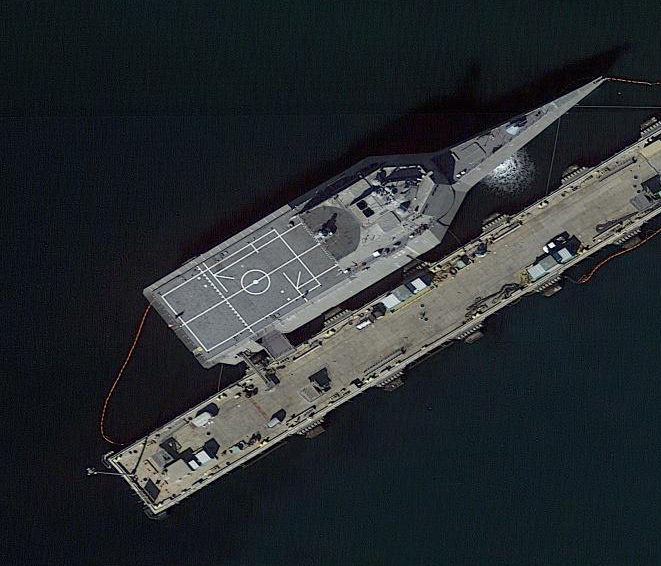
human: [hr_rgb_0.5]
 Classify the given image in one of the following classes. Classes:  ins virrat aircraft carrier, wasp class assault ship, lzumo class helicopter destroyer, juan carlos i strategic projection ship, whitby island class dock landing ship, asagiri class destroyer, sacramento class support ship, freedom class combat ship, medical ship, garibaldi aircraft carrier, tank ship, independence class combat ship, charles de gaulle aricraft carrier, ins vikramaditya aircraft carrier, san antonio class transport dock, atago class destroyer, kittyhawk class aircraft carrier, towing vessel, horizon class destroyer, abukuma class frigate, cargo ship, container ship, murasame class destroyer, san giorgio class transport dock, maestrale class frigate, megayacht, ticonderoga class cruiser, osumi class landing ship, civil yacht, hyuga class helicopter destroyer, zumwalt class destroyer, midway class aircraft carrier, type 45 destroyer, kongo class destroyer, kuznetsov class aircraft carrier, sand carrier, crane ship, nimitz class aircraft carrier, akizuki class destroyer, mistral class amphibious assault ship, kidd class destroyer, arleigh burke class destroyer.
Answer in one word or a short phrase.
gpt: Independence class combat ship